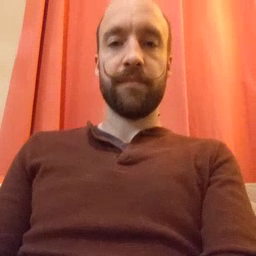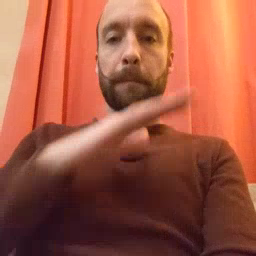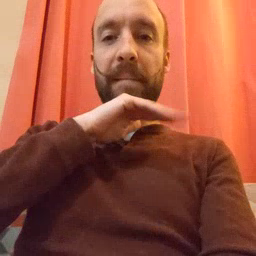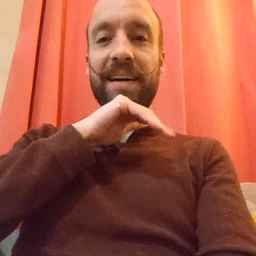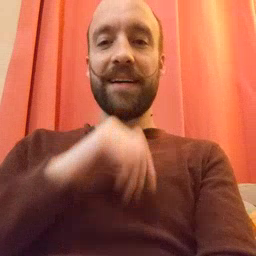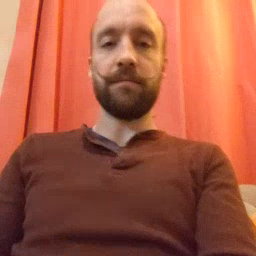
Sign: pig